九年级 · 度量几何学
如图, 正方形 $A B C D$ 的边长为 4 , 点 $E$ 是 $C D$ 边上一点, 连接 $A E$, 过点 $B$ 作 $B G \perp A E$ 于点 $G$,连接 $C G$ 并延长交 $A D$ 于点 $F$, 则 $A F$ 的最大值是

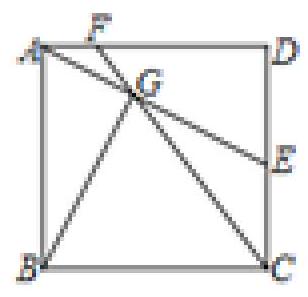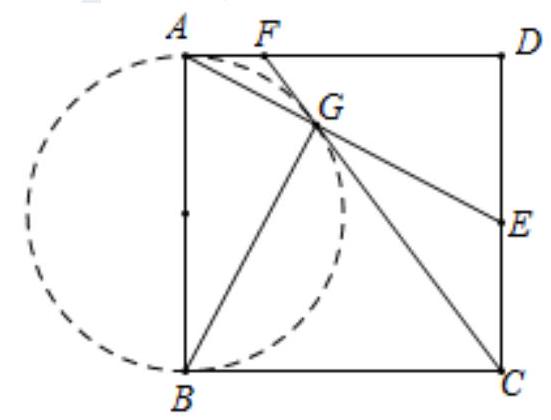
答案: 1
解析: 解: 以 $A B$ 为直径作圆, 因为 $\angle A G B=90^{\circ}$, 所以 $G$ 点在圆上.

当 $C F$ 与圆相切时, $A F$ 最大.

此时 $F A=F G, B C=C G$.
设 $A F=x$, 则 $D F=4-x, F C=4+x$,

在 $R t \triangle D F C$ 中，利用勾股定理可得:

$4^{2}+(4-x)^{2}=(4+x)^{2}$,

解得 $x=1$.

故答案为 1

以 $A B$ 为直径作圆, 当 $C F$ 与圆相切时, $A F$ 最大. 根据切线长定理转化线段 $A F+B C=C F$, 在 $R t \triangle$ DFC 利用勾股定理求解.

本题主要考查正方形的性质、切线长定理等.